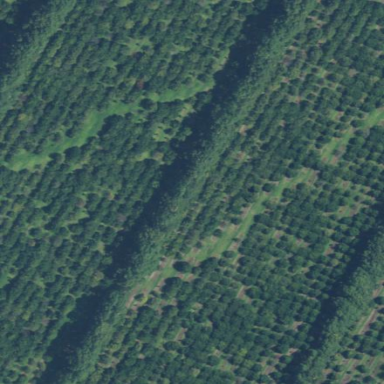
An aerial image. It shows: Orchard filled with macadamia trees.